Field crop: tomato
Growth stage: 1
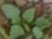
Species: solanum